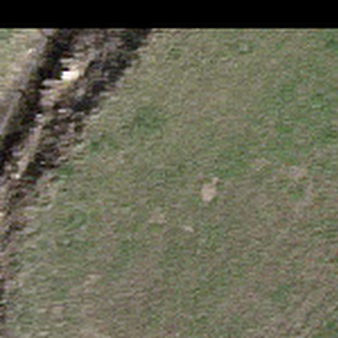
Label: other